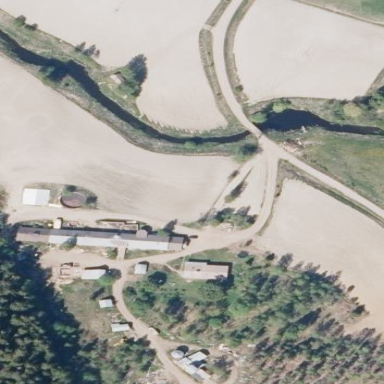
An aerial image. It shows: Farmyard area.